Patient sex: F
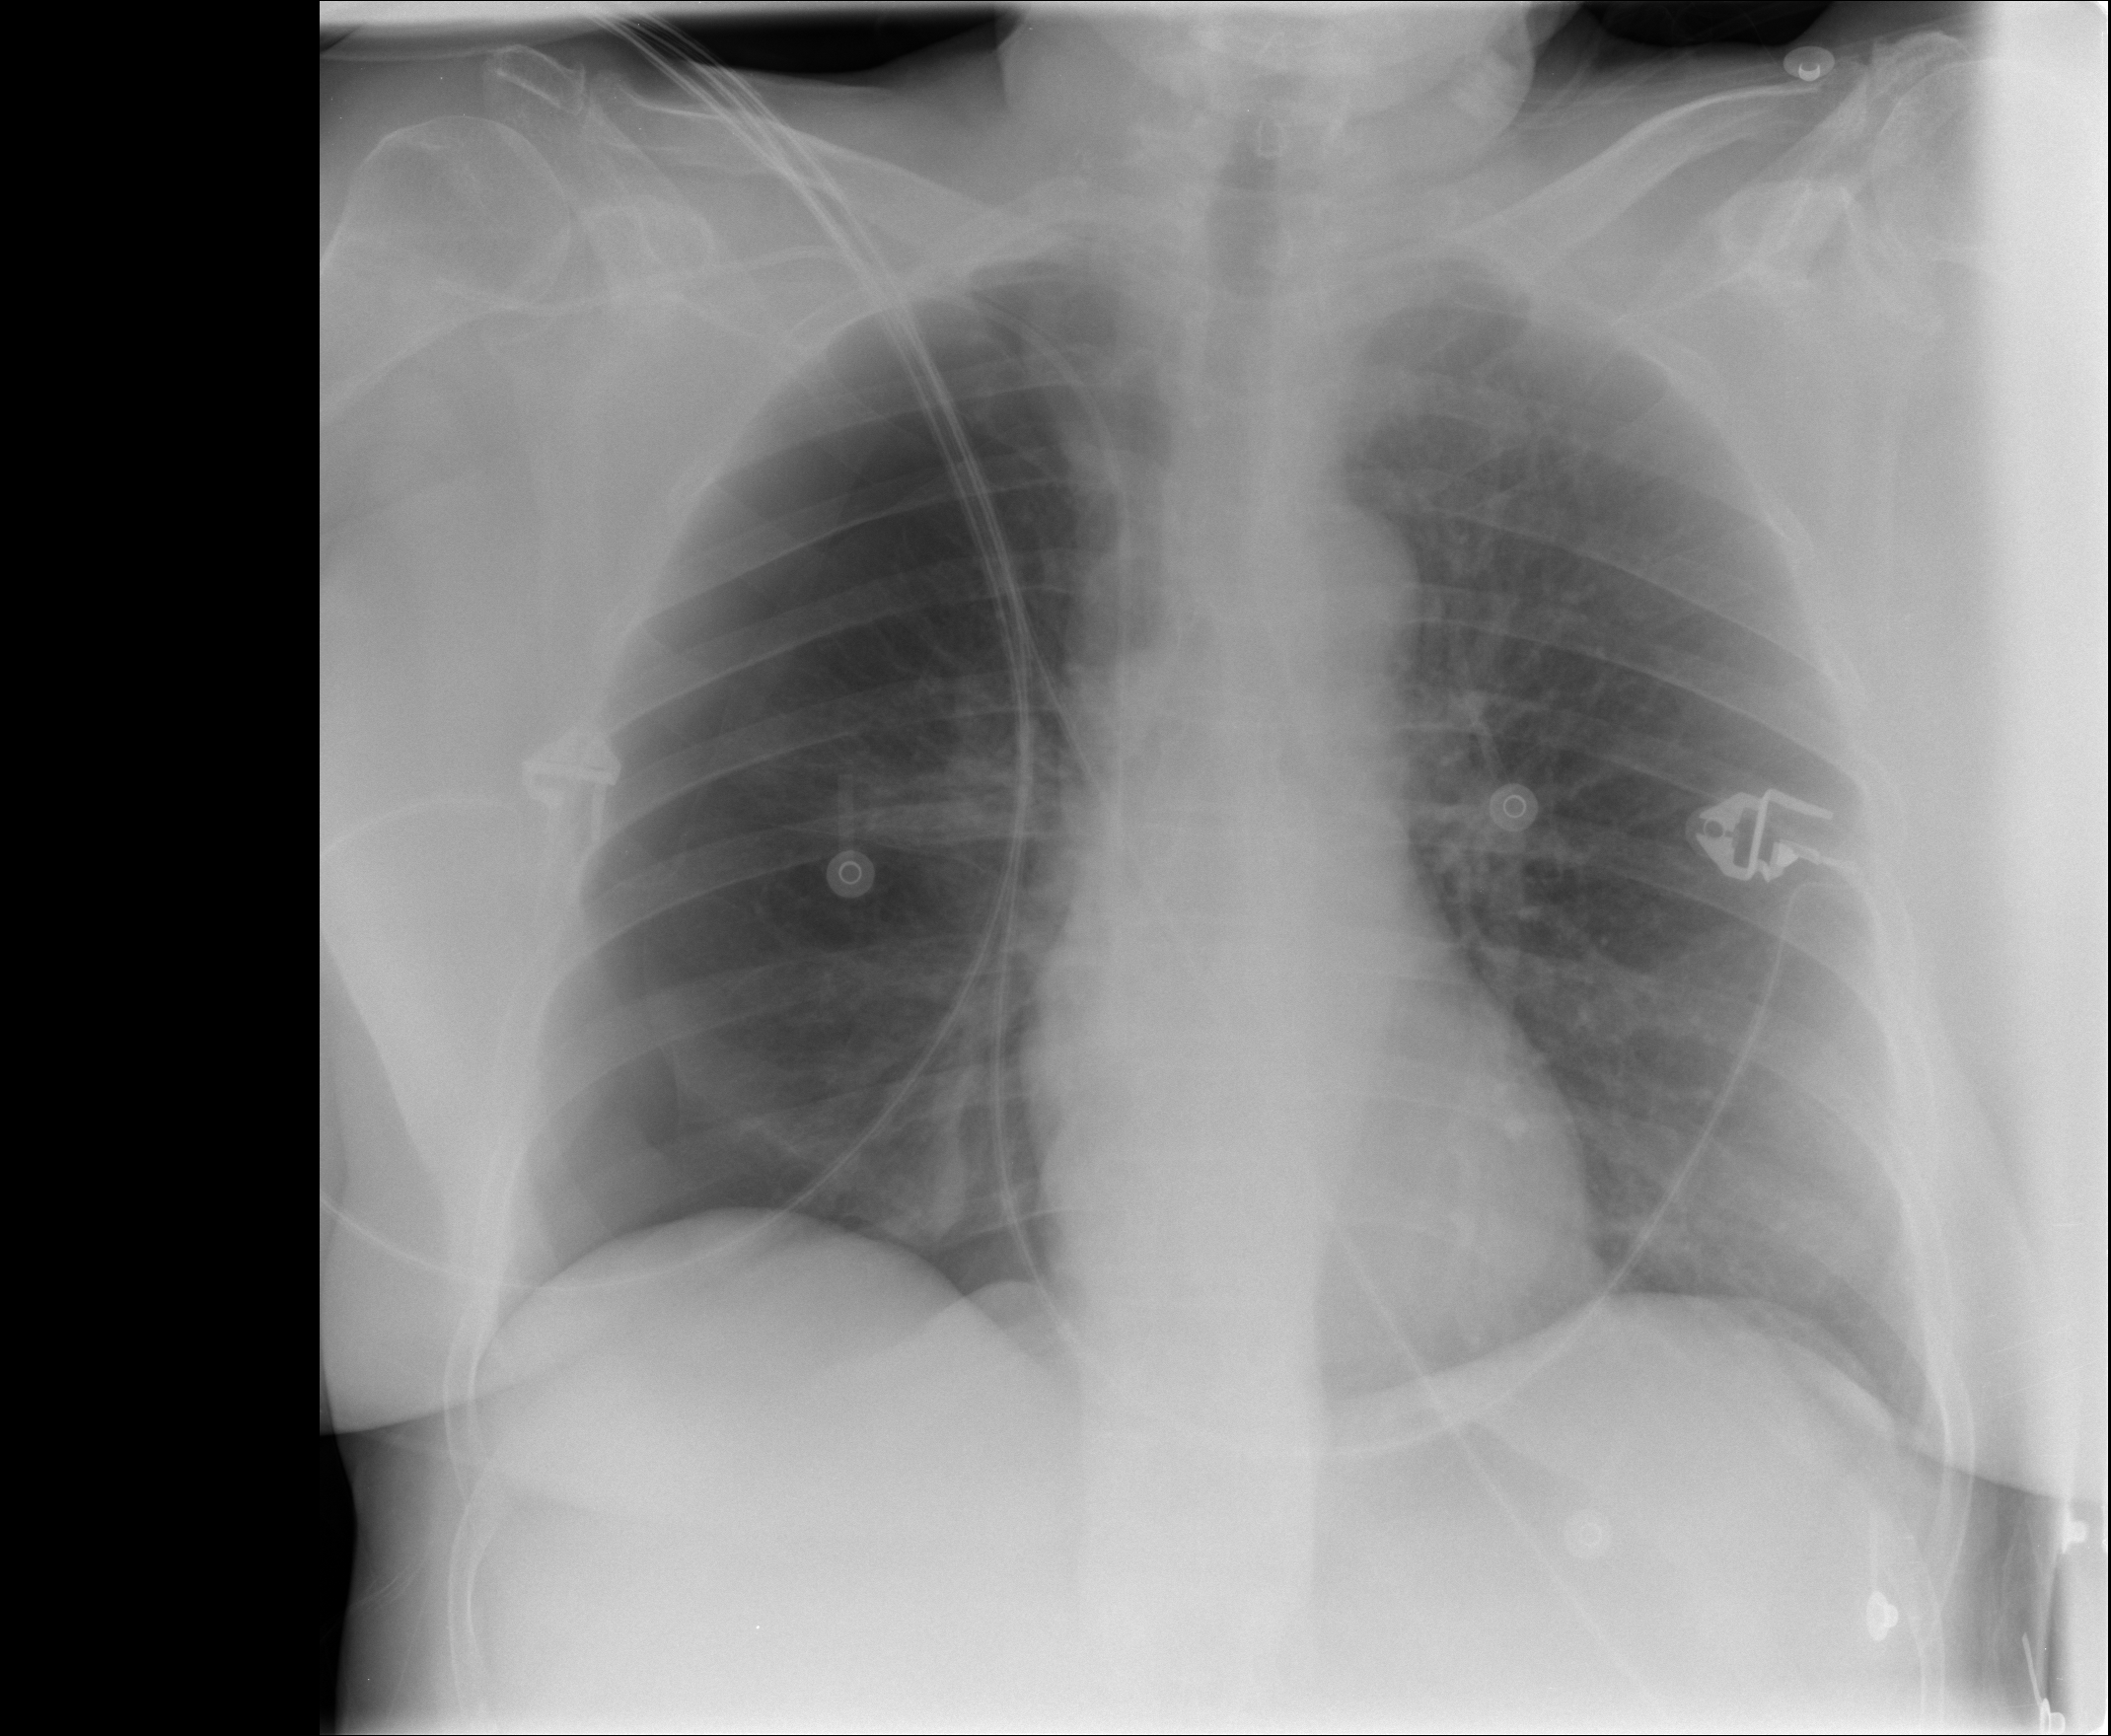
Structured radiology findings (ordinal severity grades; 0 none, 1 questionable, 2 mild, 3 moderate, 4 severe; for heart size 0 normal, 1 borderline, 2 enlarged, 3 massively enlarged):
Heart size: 0
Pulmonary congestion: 0
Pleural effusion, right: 0
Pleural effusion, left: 1
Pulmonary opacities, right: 0
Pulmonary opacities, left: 0
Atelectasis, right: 0
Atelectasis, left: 0